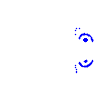
Particle: pion